Aerial crown-view tile of a tropical tree (Barro Colorado Island, Panama), acquired 20250818:
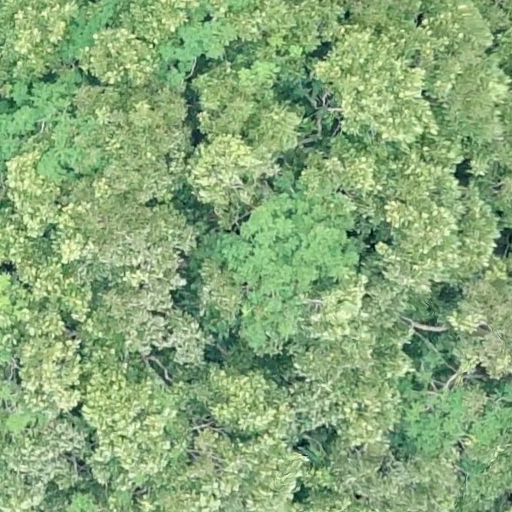
Species: Dipteryx oleifera
GBIF accepted scientific name: Dipteryx oleifera
Crown area: 718.326 m²